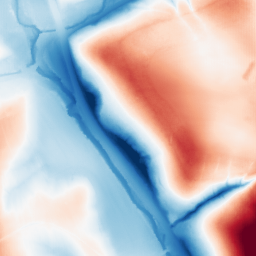
Category: classical
Decomposition family: gaussian_anisotropic
Decomposition parameters: sigma_x: 50
sigma_y: 20
Upsampling method: fft_zeropad
Upsampling parameters: scale: 8
Upsampling scale: 8